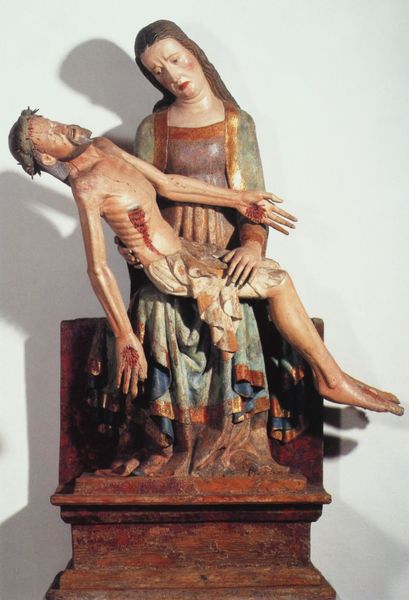
Titel: Vesperbild aus Neustift
Institution: Brixen, Diözesanmuseum
Schlagwörter: blau, fuß, hand, kopf, mann, nackt, weiß, wunde, frau, haar, holz, marmor, mund, blick, rot, wand, arm, bibel, falten, gesicht, halten, sockel, tod, tot, toter, tragen, trauer, kirche, figur, gewand, haare, mutter, borte, gotik, skulptur, statue, bein, ausdruck, figuren, schmal, dünn, bemalt, blut, krank, rippen, weinen, altar, schnitzerei, statuen, christus, jesus, kreuzigung, ostern, pieta, stigmata, wunden, wundmale, leid, qual, schmerz, mittelalter, maria, madonna, dornenkrone, sohn, christi, dornenkranz, himmelfahrt, holzskulptur, rippe, bot, gekreuzigter, vesper, male, leidend, vesperbild, sj, kreuzabhnahme